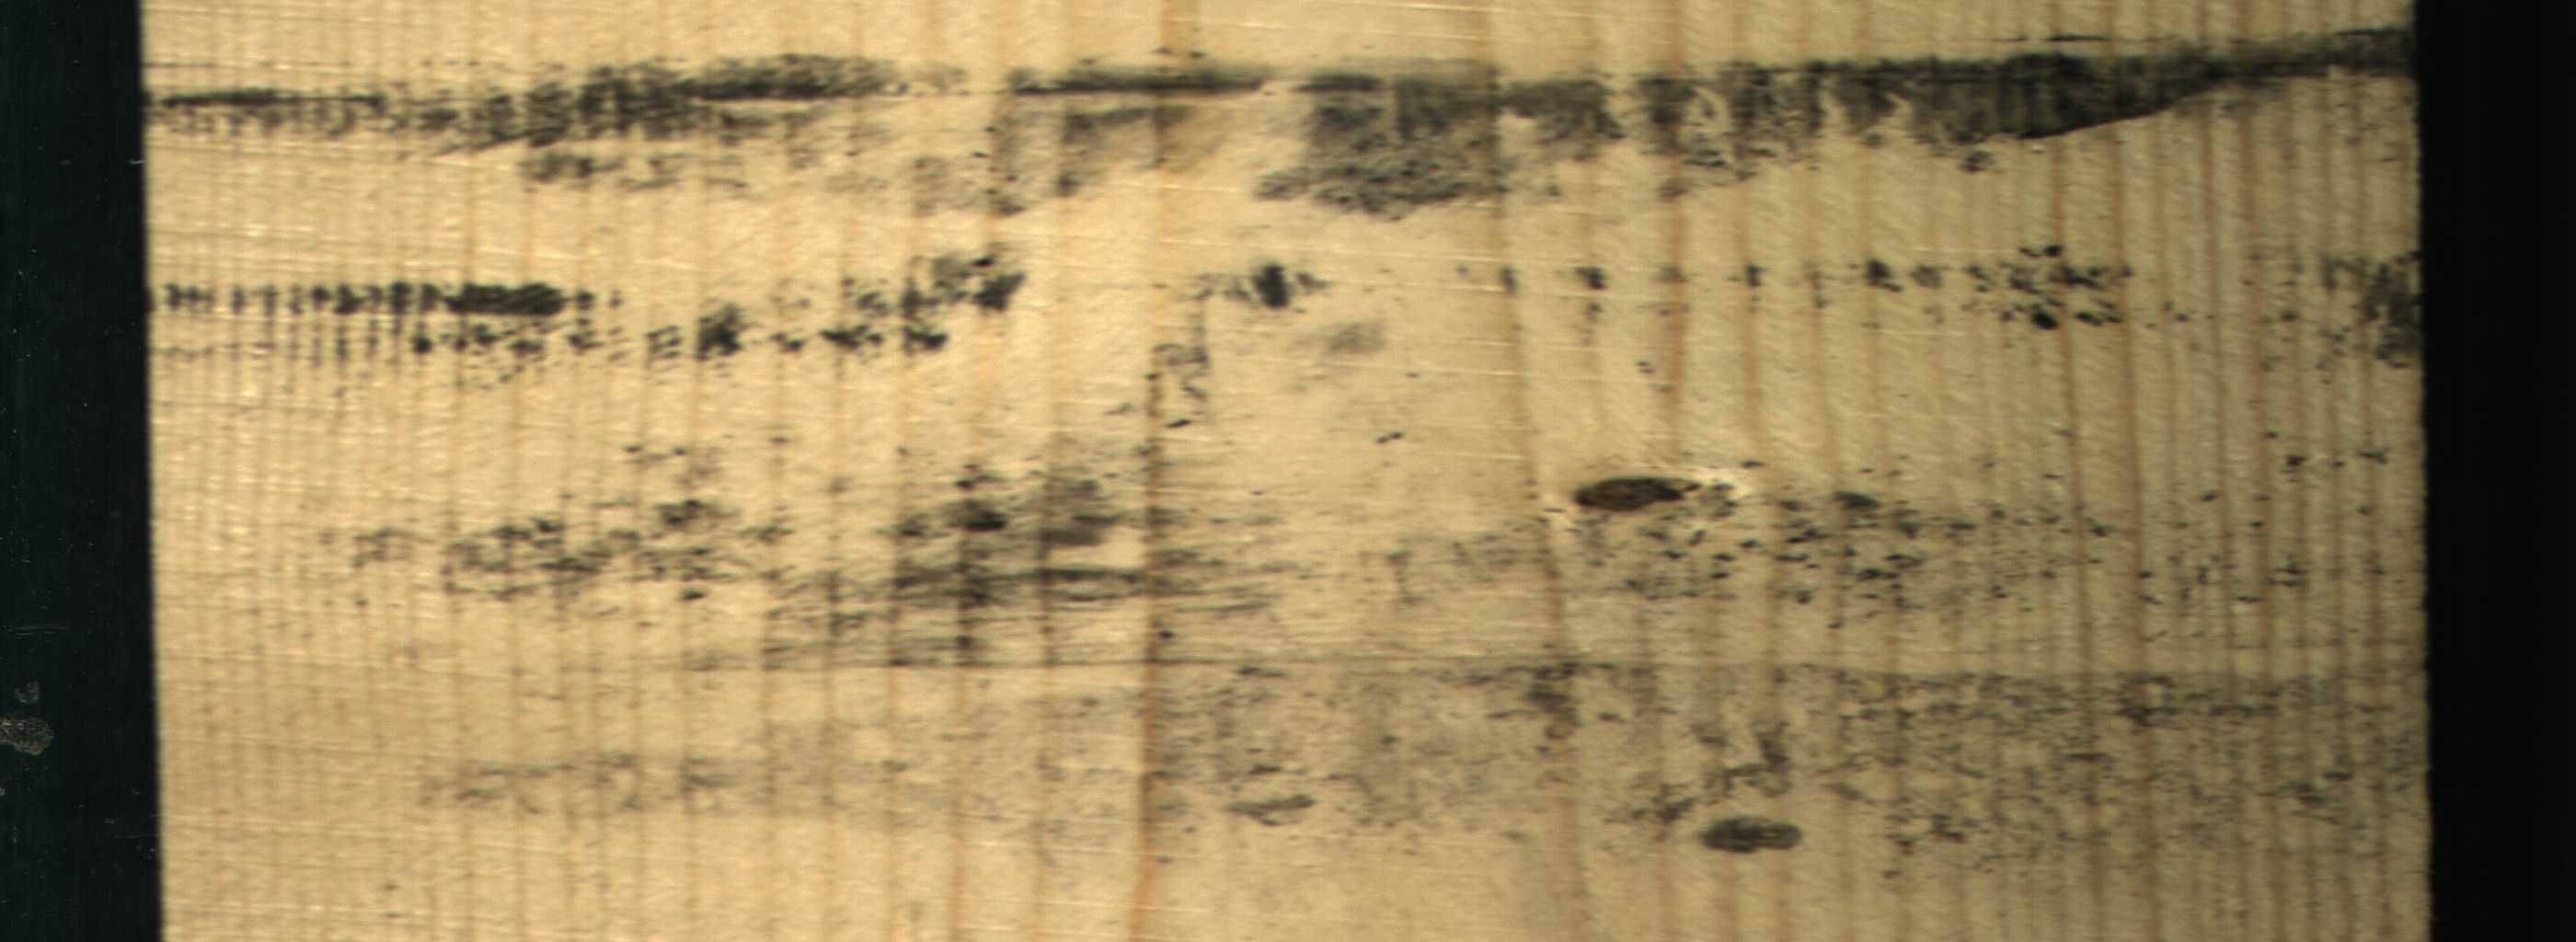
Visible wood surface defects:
Dead_Knot